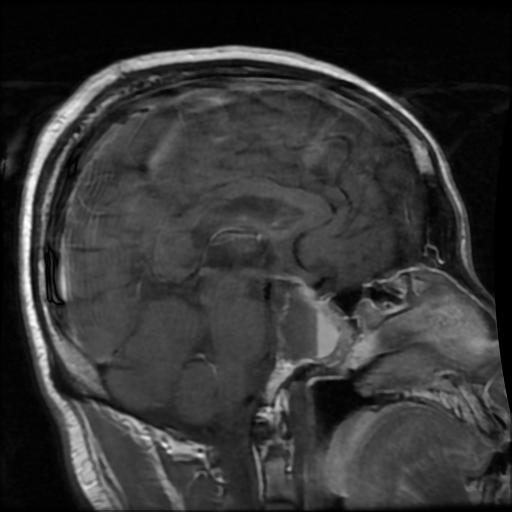
Label: pituitary